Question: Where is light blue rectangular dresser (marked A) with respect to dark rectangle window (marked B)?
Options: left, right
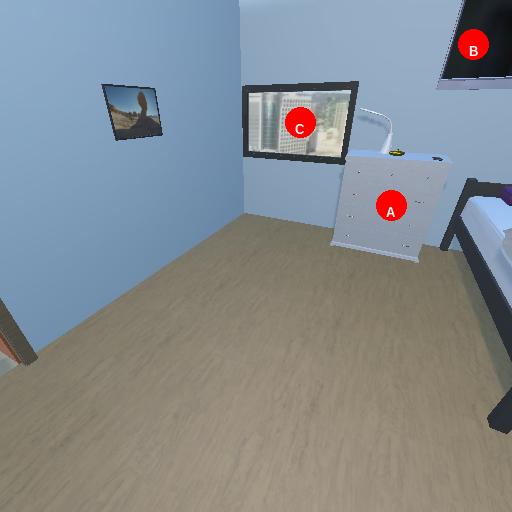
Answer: left